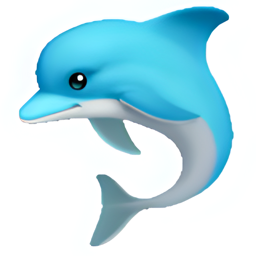
Name: dolphin
Emoji: 🐬
Group: Animals & Nature
Sub-group: animal-marine